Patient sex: M
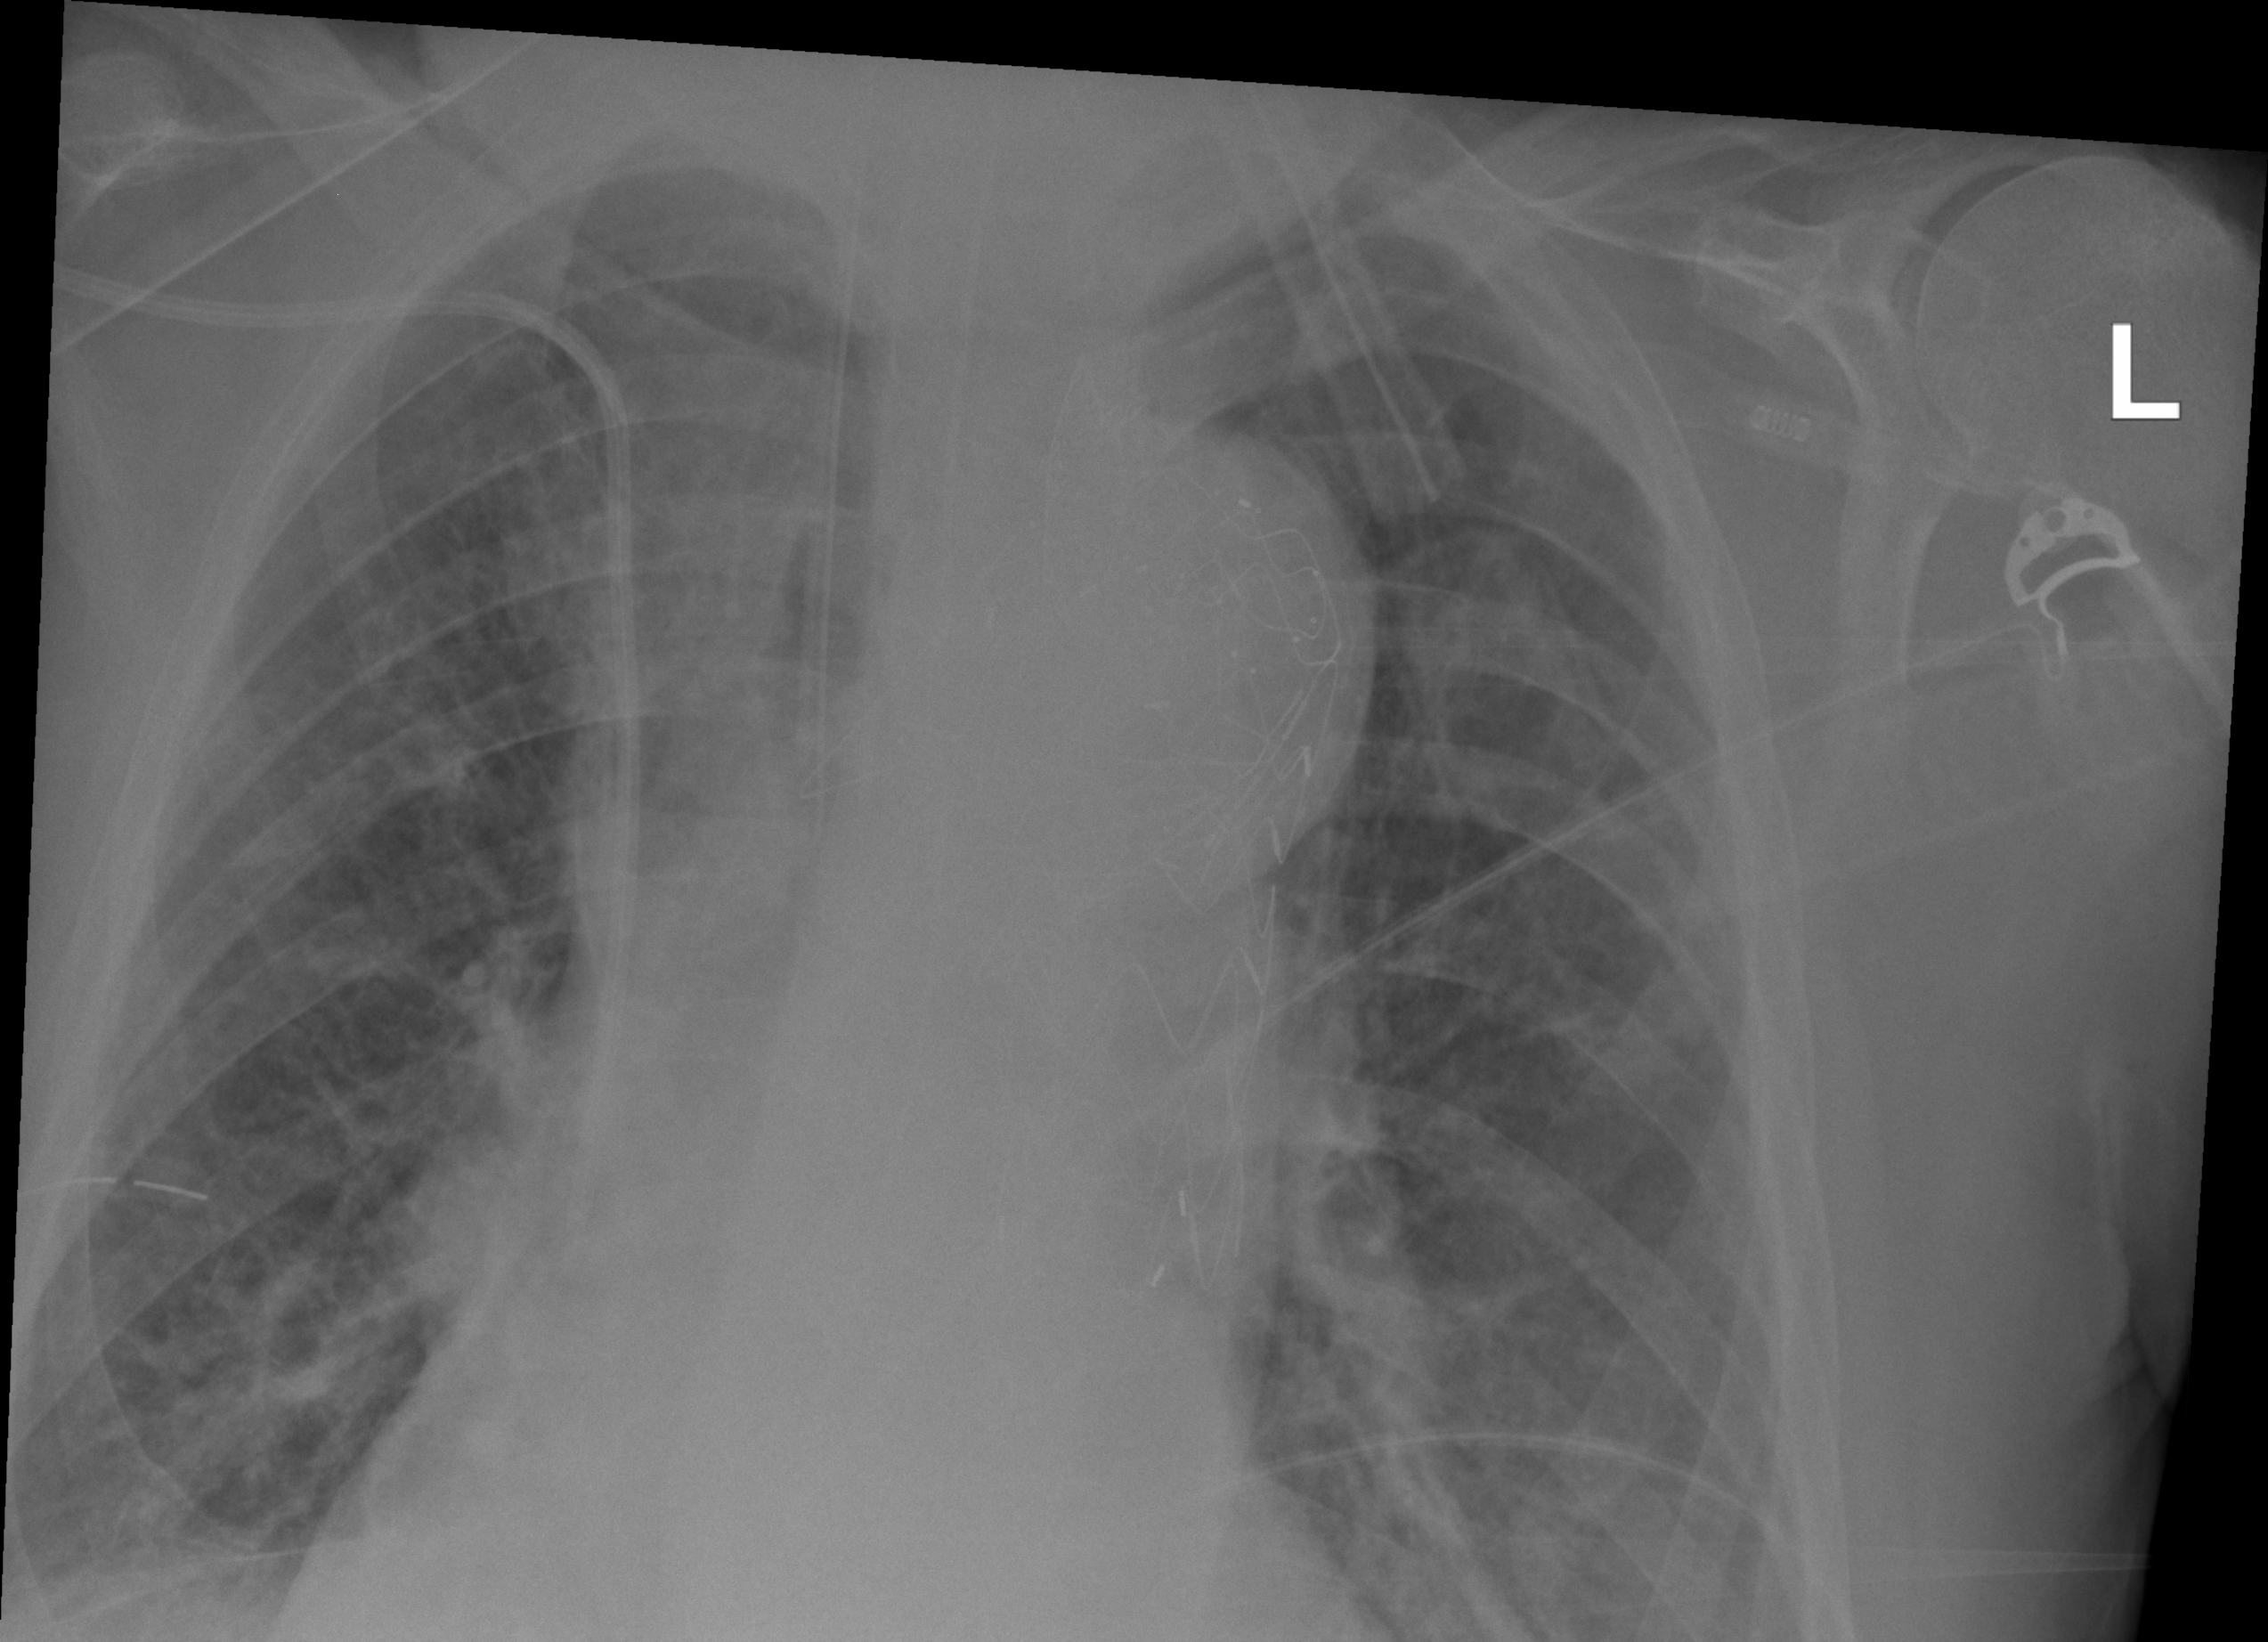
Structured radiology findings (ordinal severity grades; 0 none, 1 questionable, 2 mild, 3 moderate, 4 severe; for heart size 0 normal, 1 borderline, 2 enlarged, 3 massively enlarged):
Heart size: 2
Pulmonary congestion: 2
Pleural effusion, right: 0
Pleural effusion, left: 2
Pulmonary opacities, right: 1
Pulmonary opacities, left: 1
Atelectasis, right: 0
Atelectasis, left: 2